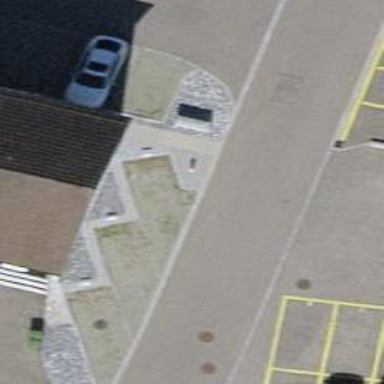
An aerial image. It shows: Residential road with asphalt surface and no sidewalks.